Question: I input values from HTML form as array like this:
'''
<form method = "post" action = "akf.php">
Enter Values in Array $a:<br><br>
<input type="text" name="a[one]" />
<input type="text" name="a[two]" />
<input type="text" name="a[three]" />
<input type="text" name="a[four]" />
<input type="text" name="a[five]" />
<br><br><input type="submit" value="Find"><br><br>
</form>
'''
Now I get those input from PHP from the HTML form and display it like this:
'''
$a=$_POST['a'];
print_r($a);
'''
Now without giving any input in the form (ie., An Empty form) if I the form,

It should return the message "No Values entered in the Array ".
Note: I want the PHP to return the above message only after I submit the form.
Functions and Syntax's I used to achieve the output:
'''
if (empty($a))
{
echo 'No Values entered in the Array';
}
else
{
echo 'Array';
}
'''
This doesn't work because: I only returns the message "No Values entered in the Array" when the page is loaded newly, when I click the submit button, PHP takes some value as input and returns the message array.
'''
$sum = array_sum($a);
if($sum==0)
{
echo " No Values entered in the Array ";
}
else
{
echo 'Array';
}
'''
This syntax works only when all the inputs are numerical (numbers of any type) . If I enter strings in array through html forms and SUBMIT, it still prints "No Values entered in the Array"
since 'array_sum($a);' doesn't count strings.
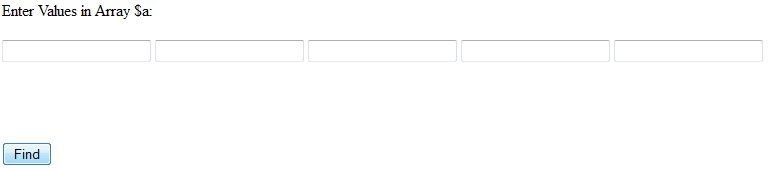
Answer: It returns Array because even if you don't enter anything empty strings will be submitted. So if you enter nothing your array will be full of empty strings.
To check if there are only empty strings do:
'''
if(!array_filter($a)) {
echo 'No Values entered in the Array';
}
else {
echo 'Array';
}
'''
<URL> will compare all elements to false and if they are false they will be removed. So if all elements in the array are an empty string the returned array will be empty and therefore validated to false.
See also: <URL>